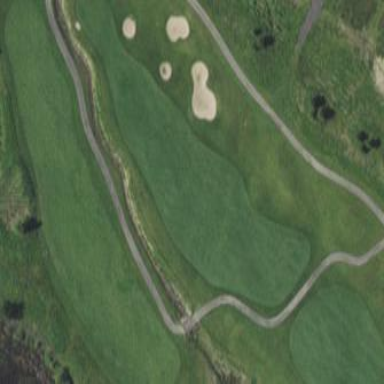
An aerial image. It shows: Golf fairway surrounded by grass.